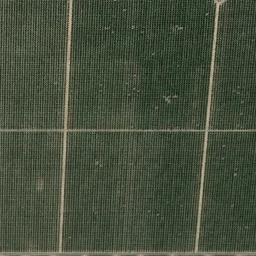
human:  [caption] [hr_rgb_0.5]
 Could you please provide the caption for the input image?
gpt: Several mucky roads are in rectangular farmlands .

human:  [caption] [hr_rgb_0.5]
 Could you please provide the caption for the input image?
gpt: Six neatly arranged green rectangular farm fields .

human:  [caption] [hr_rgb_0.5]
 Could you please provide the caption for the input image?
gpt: There are some green rectangular farmland .

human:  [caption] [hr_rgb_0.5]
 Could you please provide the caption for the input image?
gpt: Several green rectangular farmlands are arranged in neat rows .

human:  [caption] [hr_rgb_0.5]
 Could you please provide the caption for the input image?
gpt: There are several paths between the green rectangular farmlands .